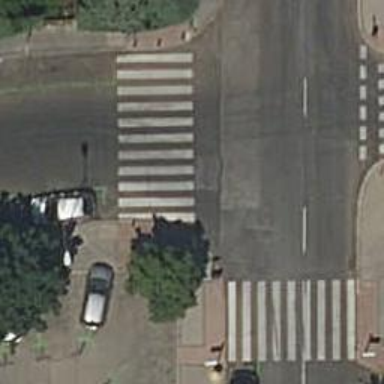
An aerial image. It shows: Uncontrolled crossing on the road.